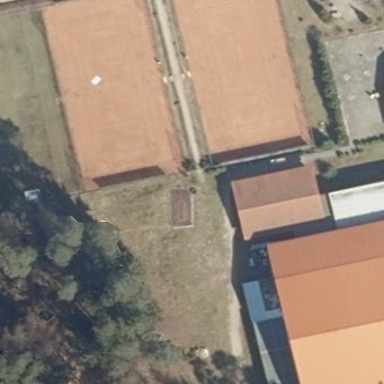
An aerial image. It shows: Clay tennis court in leisure land pitch.